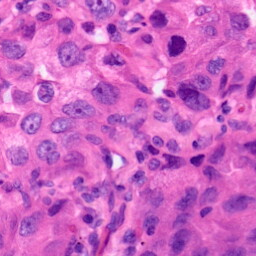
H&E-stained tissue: Lung